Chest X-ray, AP view. Patient: 21 years old, sex M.
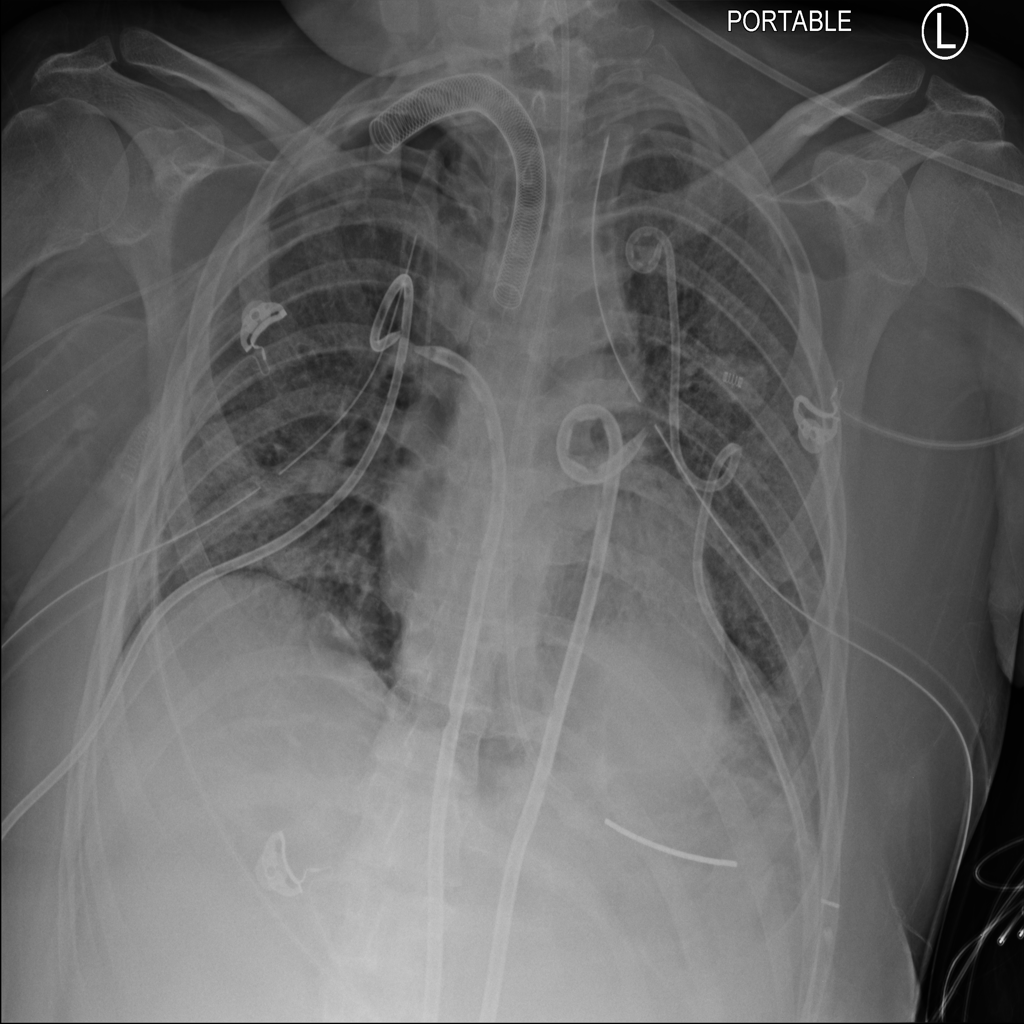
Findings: Consolidation, Pneumothorax